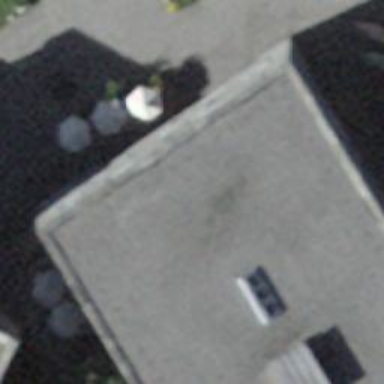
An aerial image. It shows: Restaurant.